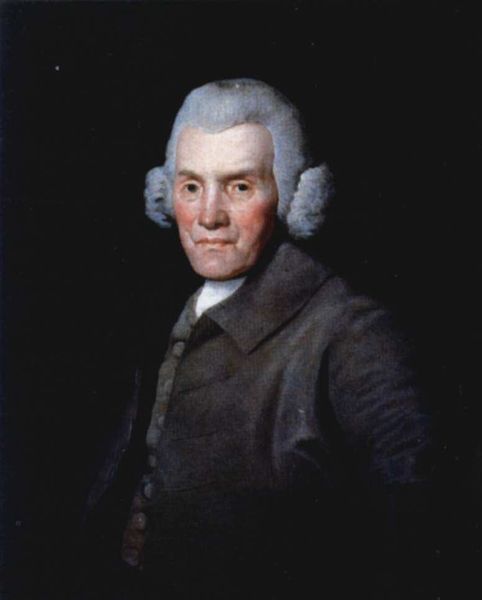
Titel: Porträt des Richard Wedgewood
Künstler: George Stubbs
Standort: Barlaston
Institution: Trustees of the Wegdewood Museum
Schlagwörter: baum, blau, dunkel, gemälde, haut, himmel, kopf, laub, mann, schatten, weiß, bäume, gelb, grün, ocker, äste, braun, frankreich, frisur, grau, haar, hell, hintergrund, licht, mund, nase, orange, profil, schwarz, stirn, blick, rot, weg, beige, alt, anzug, hemd, jacke, arm, arme, augen, barock, böse, falten, gesicht, kleidung, kragen, mensch, ärmel, bildnis, herr, portrait, porträt, ast, horizont, pastos, pfad, auge, haare, halbfigur, mantel, reich, sitzend, adel, rokkoko, augenbrauen, brustbild, en face, england, frontal, kinn, knopf, lippen, locke, locken, puder, rokoko, rosa, rouge, scheitel, schulter, wald, perücke, seitlich, wangen, düster, backen, dunst, herbst, ausdruck, könig, duktus, france, old, ernst, streng, brauen, finster, stimmung, edel, augenbraue, knöpfe, jackett, knopfleiste, weste, alter, greis, herbstlandschaft, hell-dunkel, staub, beethoven, bläulich, adeliger, herrscher, malduktus, mürrisch, frontalansicht, halbprofil, schläfen, sterben, wohlhabend, karg, laubwald, rotbraun, bleich, adelig, adliger, aufklärung, lord, röte, direkt, shwarz, herbstlich, perrücke, mozart, gepudert, renaissance, vorne, medieval, rote wangen, hend, als, betagt, brustbildnis, waldsterben, washington, pelerine, wese, hemdbrust, griesgrämig, verbittert, herbststimmung, augenbrauchen, malgestus, gelbbraun, allonge perücke, herbstdtimmung, knödel, perückt, gemd